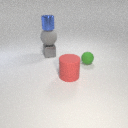
small green rubber sphere to the right of large red rubber cylinder